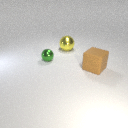
large brown rubber cube in front of small green metal sphere